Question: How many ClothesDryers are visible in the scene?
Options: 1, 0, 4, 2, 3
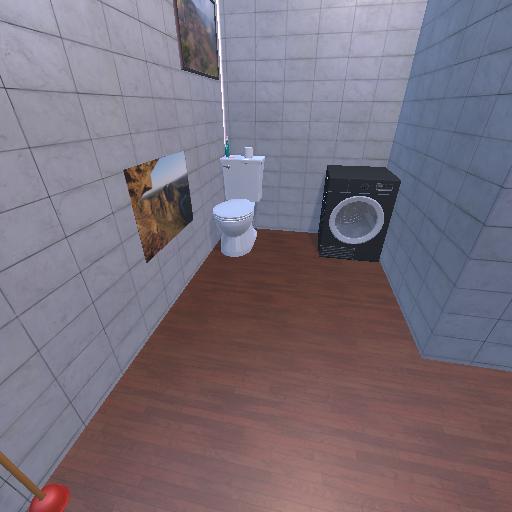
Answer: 1